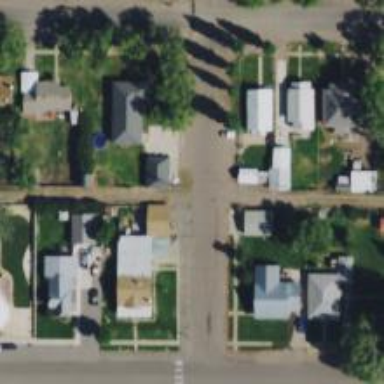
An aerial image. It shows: Alley classified as service road.